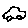
Label: car